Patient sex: M
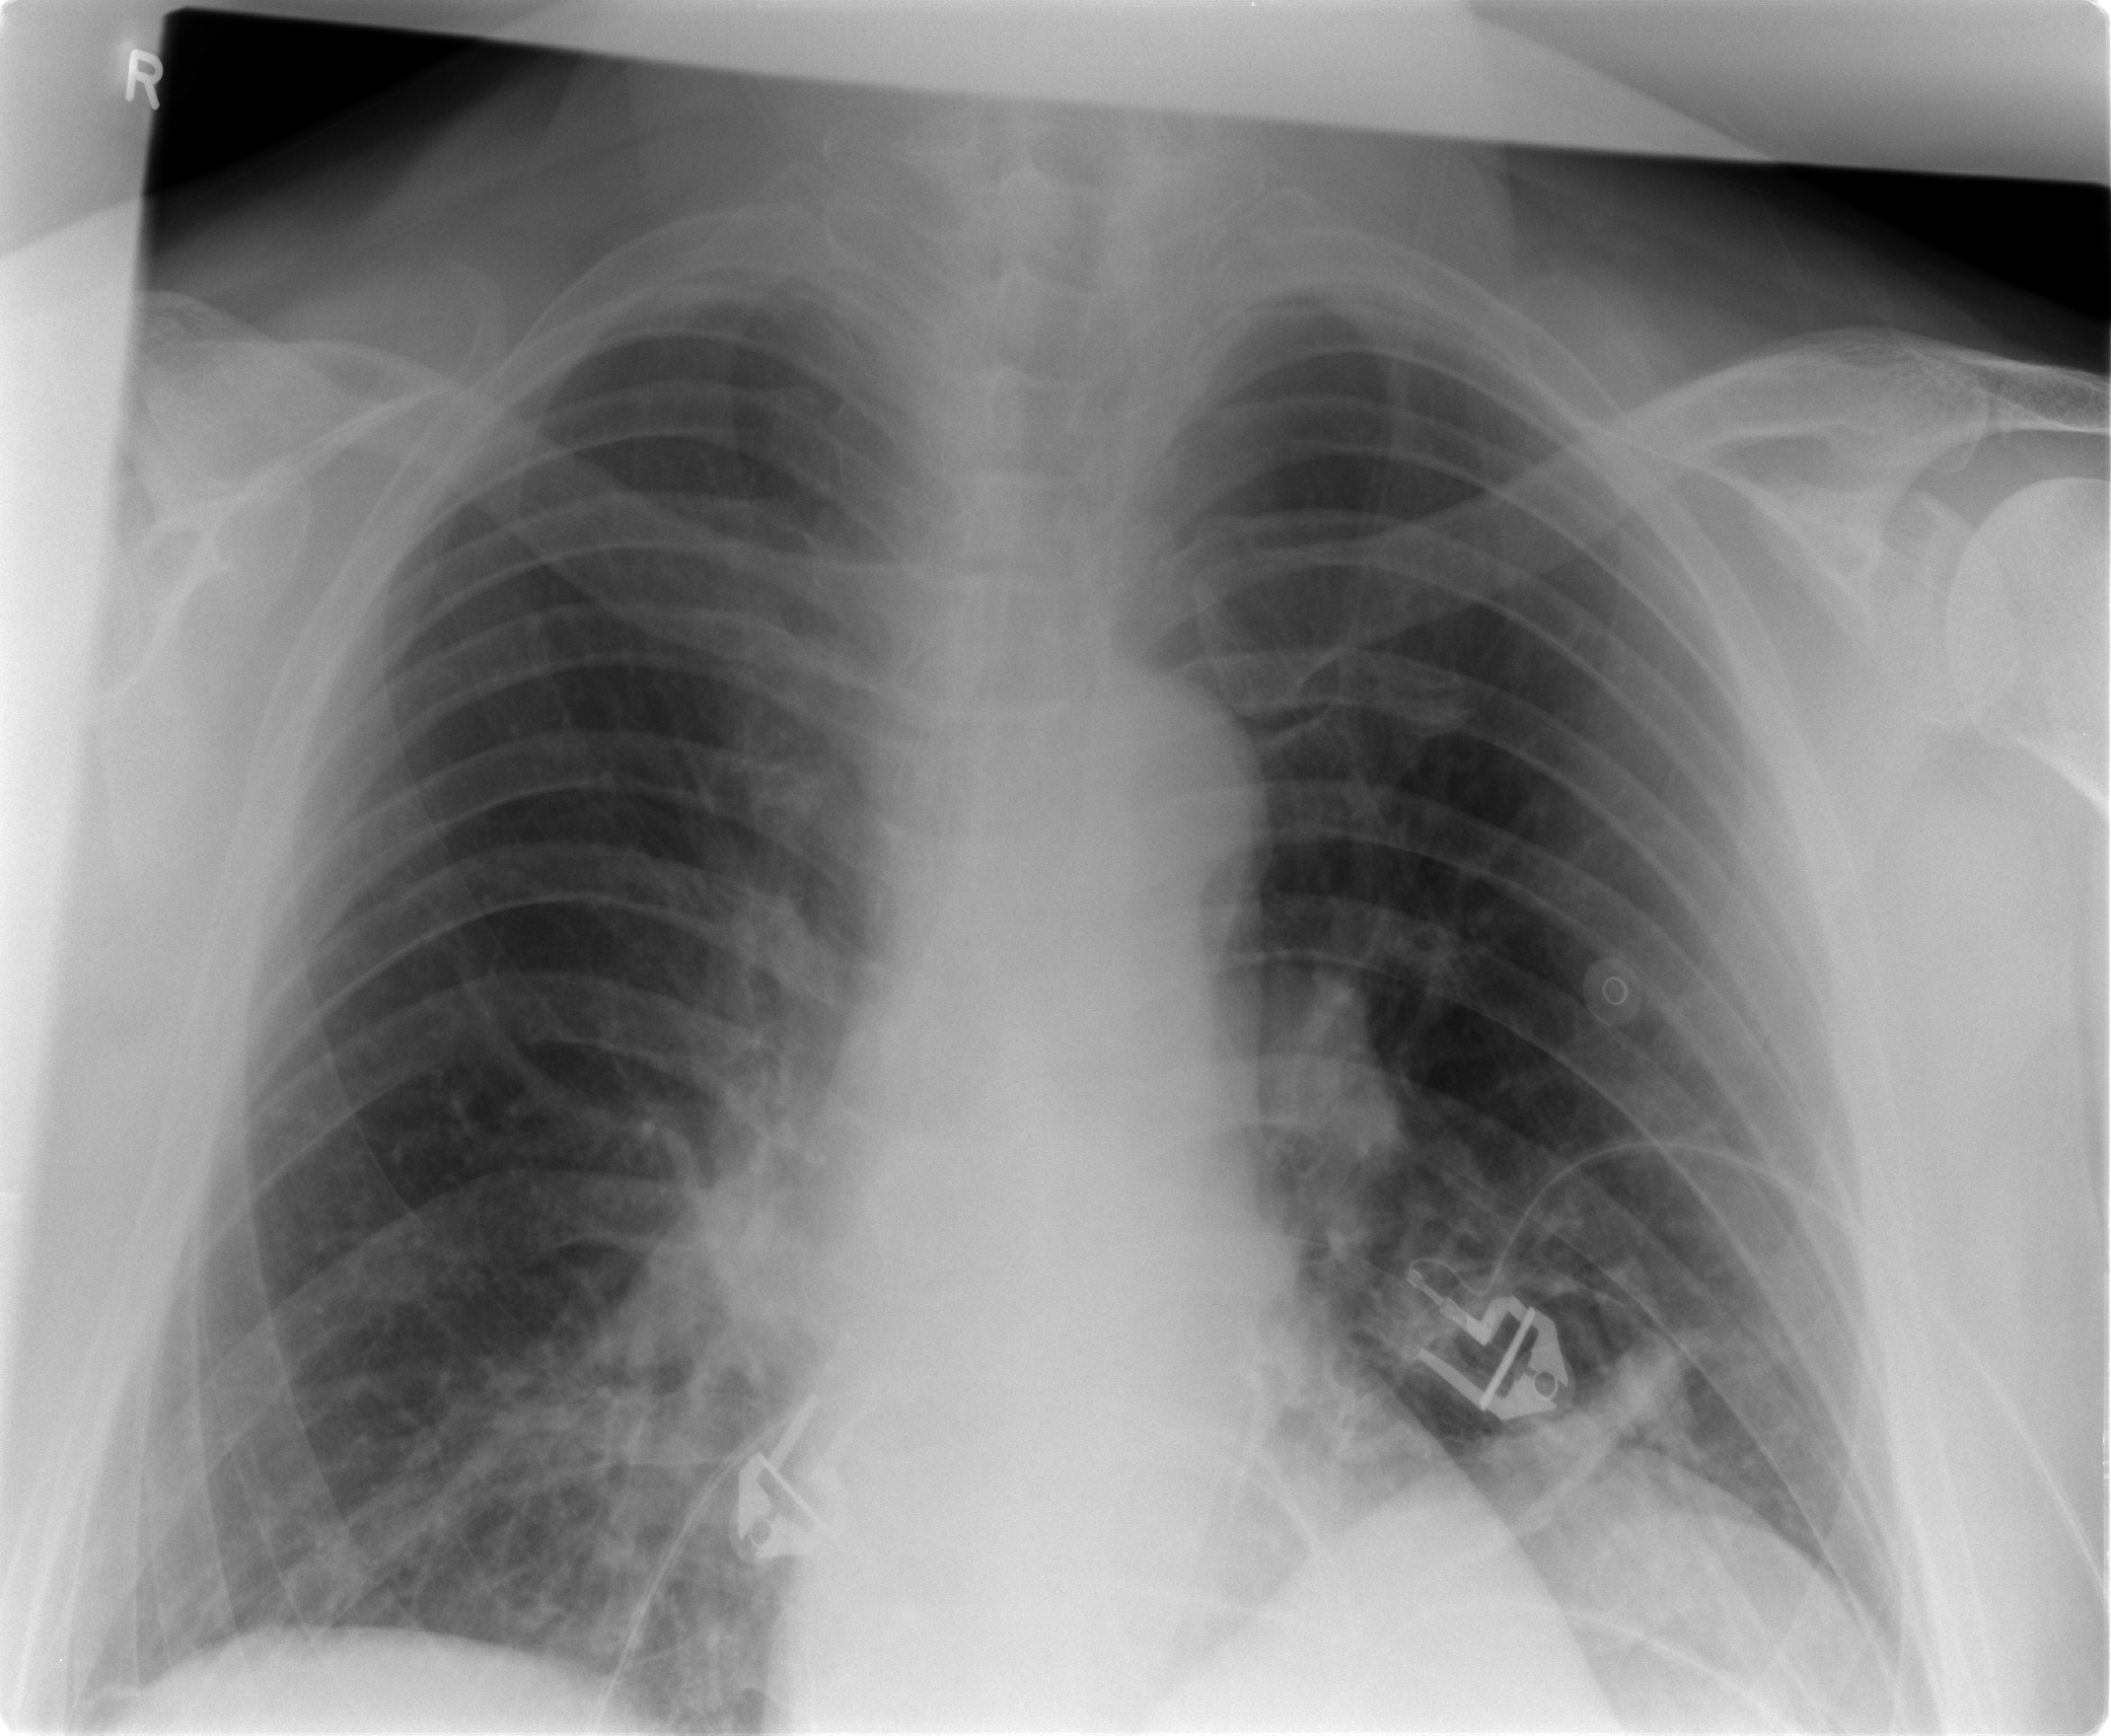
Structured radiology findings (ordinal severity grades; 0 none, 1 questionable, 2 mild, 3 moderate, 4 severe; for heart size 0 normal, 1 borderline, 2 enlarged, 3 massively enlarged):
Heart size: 0
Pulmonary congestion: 0
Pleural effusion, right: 0
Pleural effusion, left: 0
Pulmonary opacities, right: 0
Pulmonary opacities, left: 0
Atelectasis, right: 2
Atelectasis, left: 2